Brain MRI, modality: hrT2
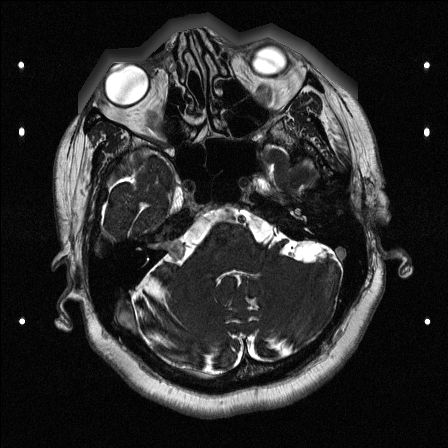